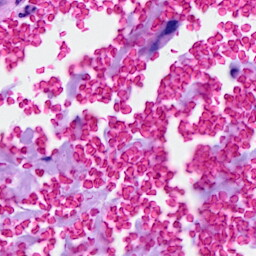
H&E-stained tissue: Breast